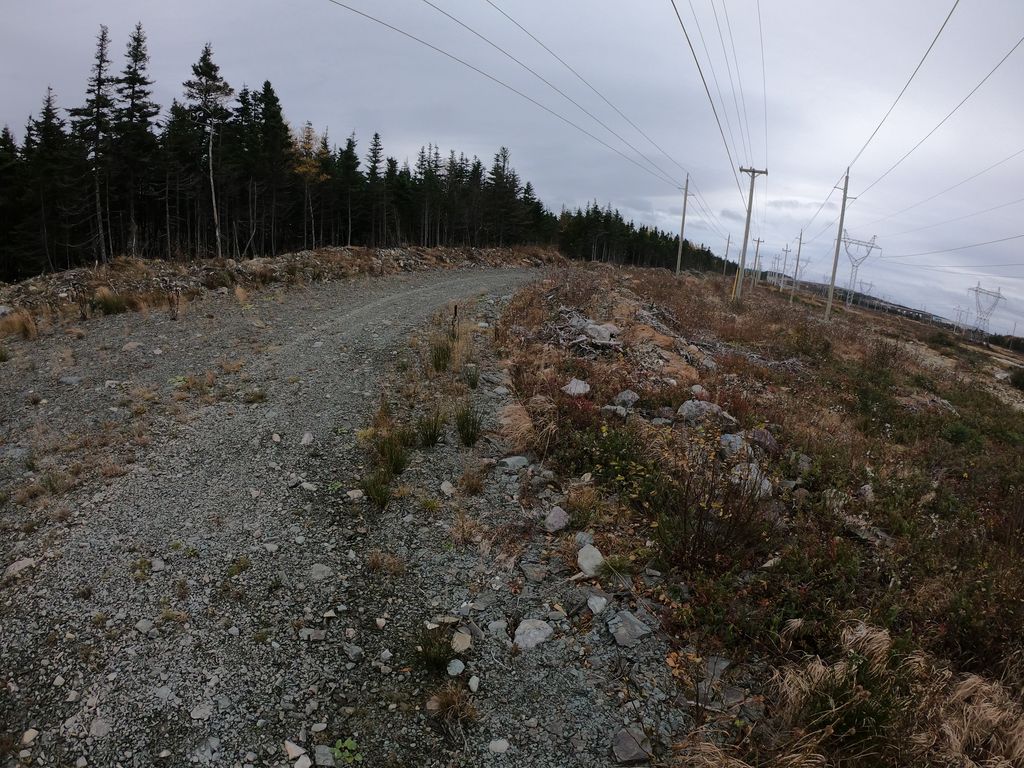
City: st_johns